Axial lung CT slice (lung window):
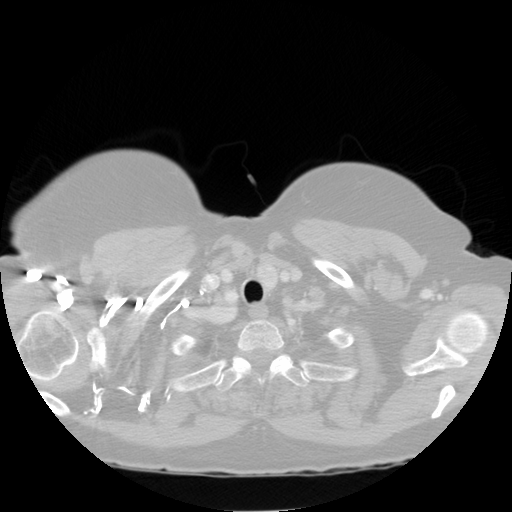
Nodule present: no